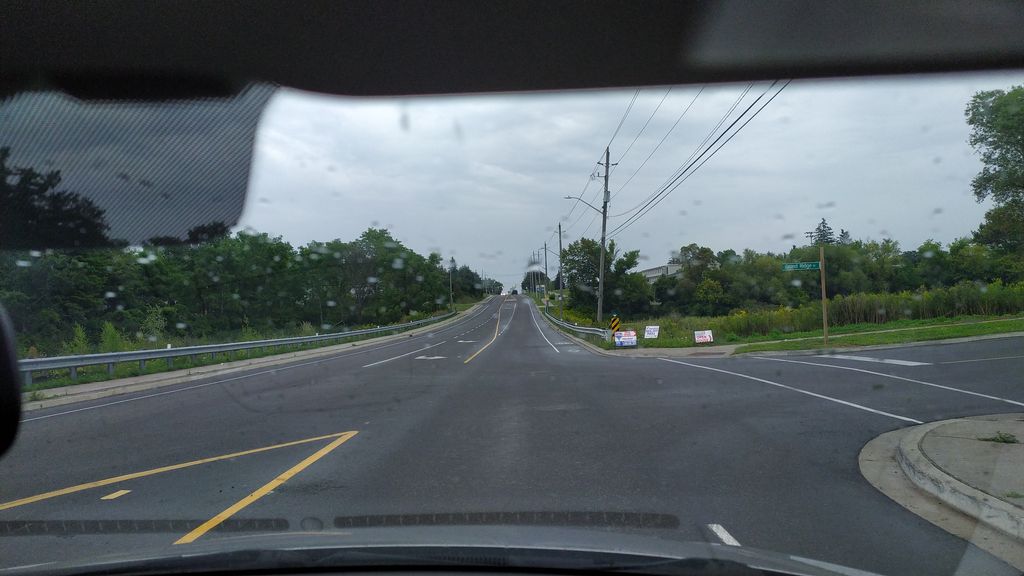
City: kitchener-waterloo